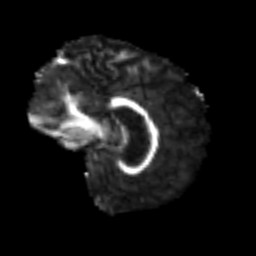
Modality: FA
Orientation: sagittal
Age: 58
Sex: male
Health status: ill
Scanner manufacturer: siemens
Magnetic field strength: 3 T
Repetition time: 8.7 s
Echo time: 0.11 s